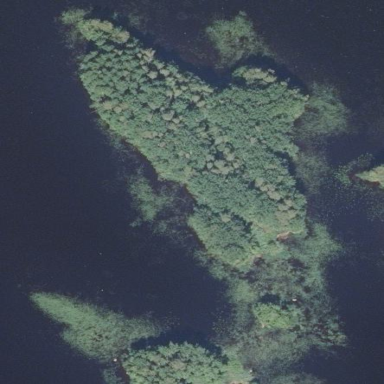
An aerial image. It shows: Islet.